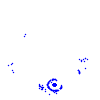
Particle: proton